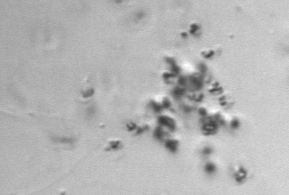
Label: Phaeocystis_debris